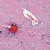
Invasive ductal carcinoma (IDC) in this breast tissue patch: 1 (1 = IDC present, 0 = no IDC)